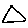
Label: triangle